【题型】解答题　【知识点】平面几何　【难度】easy
如图，$\triangle ABC$ 中，$AD$ 是中线，点 $F$ 在 $AD$ 上，且 $AF:FD=1:2$，$BF$ 的延长线交 $AC$ 于 $E$，求 $AE:EC$ 的值。

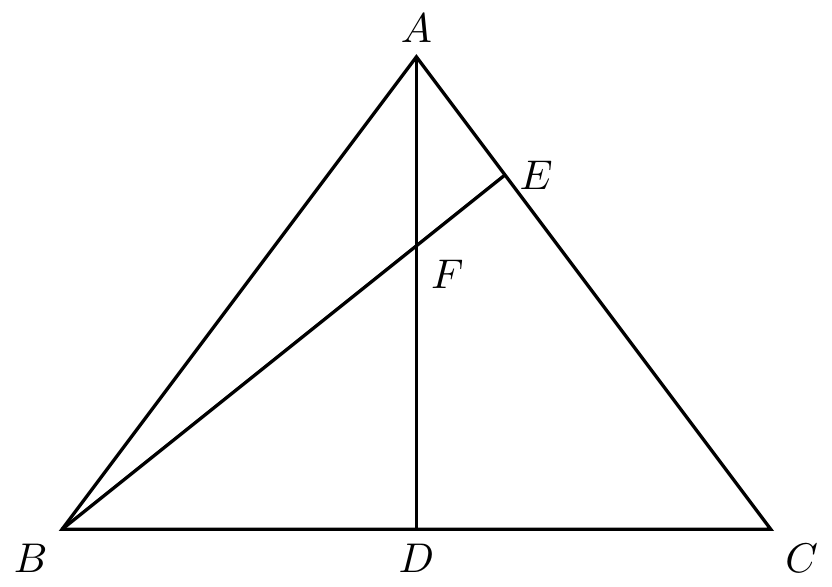
【解答】
解：作 $DH \parallel AC$ 交 $BE$ 于 $H$，如图，

$\because DH \parallel CE$，

$\dfrac{DH}{CE} = \dfrac{BD}{BC} = \dfrac{1}{2}$，

$\therefore CE = 2DH$，

$\because DH \parallel AE$，

$\dfrac{AE}{DH} = \dfrac{AF}{FD} = \dfrac{1}{2}$，

$\therefore AE = \dfrac{1}{2}DH$，

$\dfrac{AE}{EC} = \dfrac{\dfrac{1}{2}DH}{2DH} = \dfrac{1}{4}$。
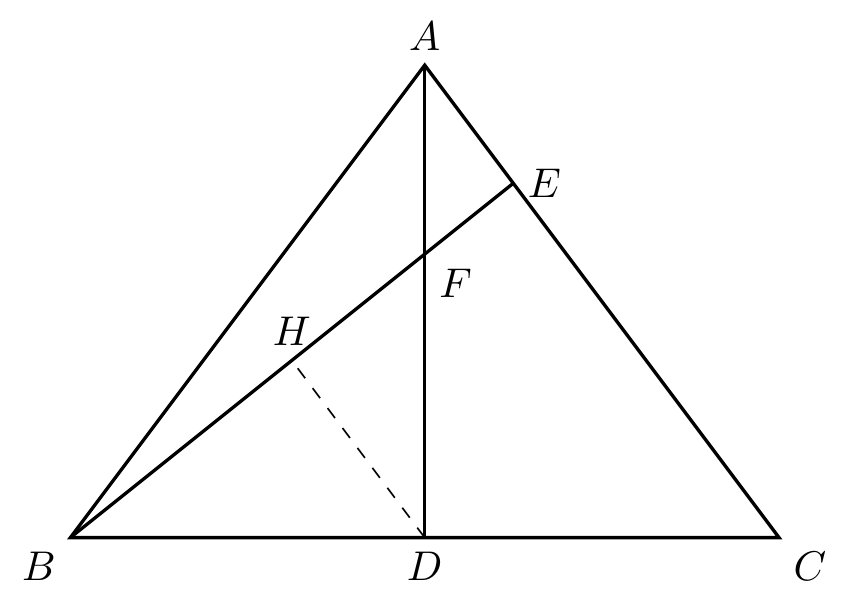